Question: I want to make a page which is structured from a table with 9 cells (3 rows, and 3 columns). I want to put a big 'div' inside the middle one and I want it to get centered so it looks like a 'margin:0 auto' but with a table.
I'm not very sure how I should explain but here is an illustration of what I want the table to look like:

I'm wondering if I should use Javascript or if there is a way with CSS?
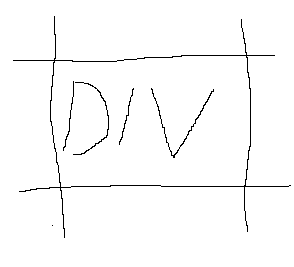
Answer: The easy way would be to apply a rule, a la:
'''
/* find the 2nd (middle) cell in the 2nd (middle) row */
.table .row:nth-child(2) .cell:nth-child(2){
text-align:center;
}
/* find the div in this cell and align it */
.table .row:nth-child(2) .cell:nth-child(2) div{
margin: 0 auto;
width:200px; /* example */
}
'''
Where '.table', '.row' and '.cell' are the appropriate classes you're using.
Alternatively...if you're using this for a page layout, how about the below, which has a header, footer and centered, stretching content, no need for tables so should work in legacy browsers.
# Demo Fiddle
HTML
'''
<section>
<article></article>
<header></header>
<footer></footer>
</section>
'''
CSS
'''
html, body {
height:100%;
margin:0;
padding:0;
width:100%;
}
header, footer, article {
position:absolute;
width:100%;
}
header {
height:100px;
background:red;
top:0;
}
footer {
height:90px;
bottom:0;
background:green;
}
section {
position:relative;
height:100%;
background:grey;
text-align:center;
width:100%;
}
article {
padding-top:100px;
padding-bottom:90px;
margin:0;
width:500px;
background:blue;
margin:0 auto;
position:relative;
height:100%;
box-sizing:border-box;
}
'''